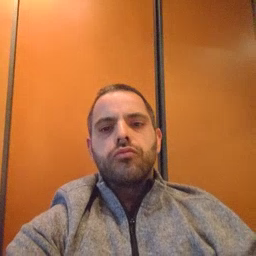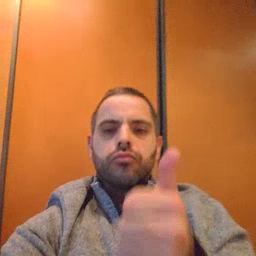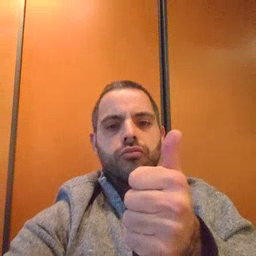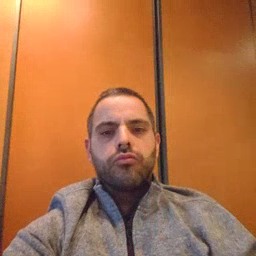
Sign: yourself